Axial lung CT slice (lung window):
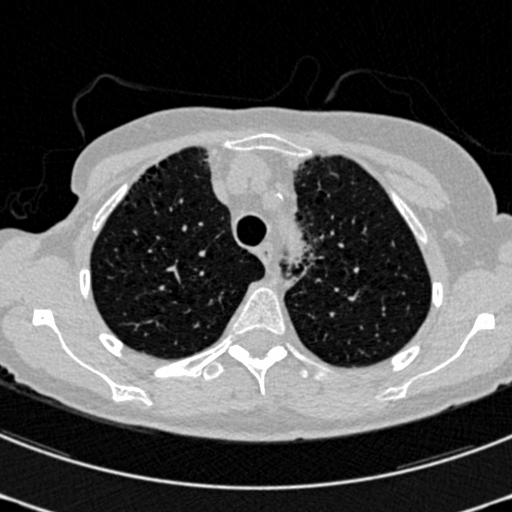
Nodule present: no